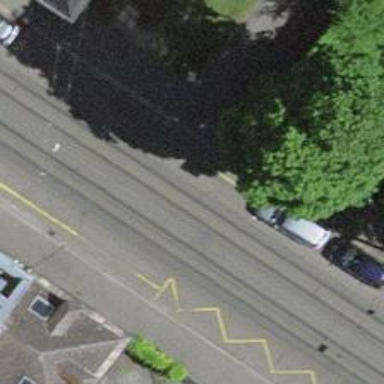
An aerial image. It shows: Unmarked railway crossing.